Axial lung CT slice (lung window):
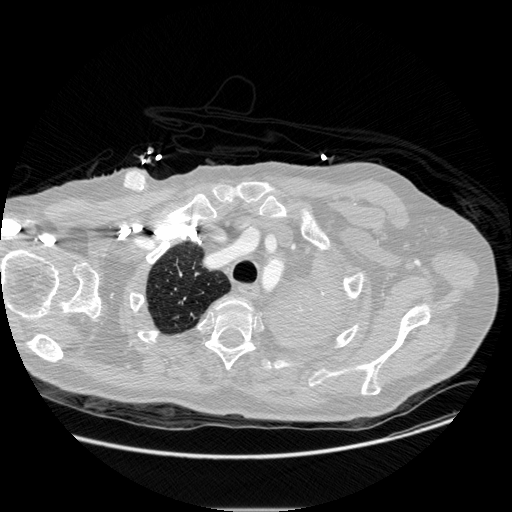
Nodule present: no